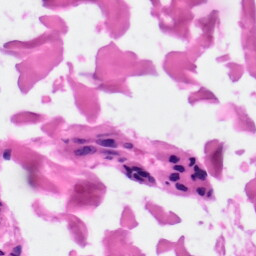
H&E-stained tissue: Skin